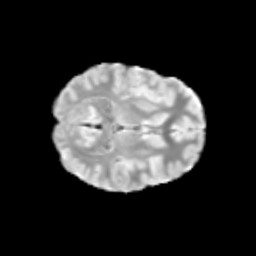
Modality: T2w
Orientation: axial
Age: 11
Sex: female
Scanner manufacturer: siemens
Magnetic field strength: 3 T
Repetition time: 3.8 s
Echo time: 0.07 s